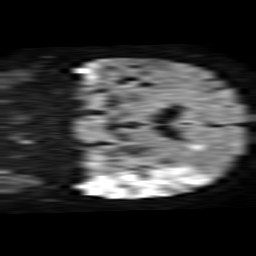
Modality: TRACE
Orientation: coronal
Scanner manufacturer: philips
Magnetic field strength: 1.5 T
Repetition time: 3.405 s
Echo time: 0.09411 s